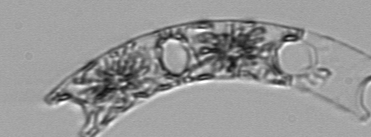
Label: Eucampia